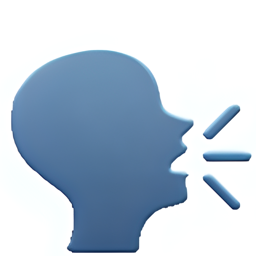
Name: speaking head in silhouette
Emoji: 🗣
Group: People & Body
Sub-group: person-symbol